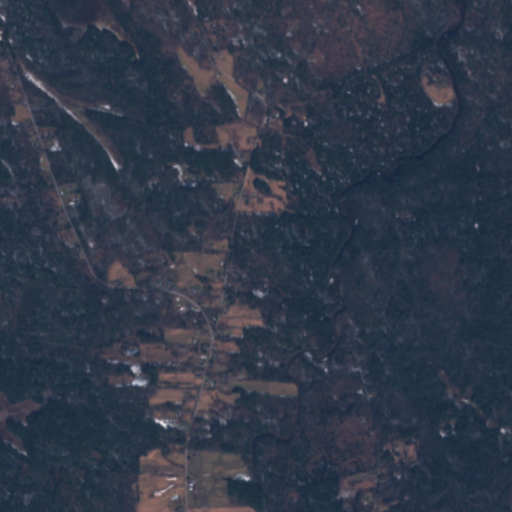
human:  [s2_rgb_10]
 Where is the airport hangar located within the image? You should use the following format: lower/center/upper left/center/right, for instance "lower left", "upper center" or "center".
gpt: The airport hangar is located in the upper left of the image.
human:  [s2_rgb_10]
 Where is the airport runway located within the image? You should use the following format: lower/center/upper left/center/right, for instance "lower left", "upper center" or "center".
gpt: The airport runway is located in the upper left of the image.
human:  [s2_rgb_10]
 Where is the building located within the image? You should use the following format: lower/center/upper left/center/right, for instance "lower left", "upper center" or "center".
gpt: The building is located in the upper left of the image.
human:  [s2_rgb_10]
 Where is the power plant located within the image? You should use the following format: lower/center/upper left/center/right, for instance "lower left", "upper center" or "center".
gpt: There is no power plant in the image.